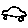
Label: car